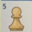
Piece: wP